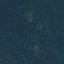
Label: Forest